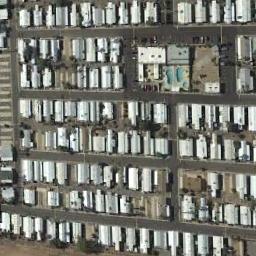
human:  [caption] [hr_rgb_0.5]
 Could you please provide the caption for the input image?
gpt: Many buildings of different shapes and sizes are in mobile home parks .

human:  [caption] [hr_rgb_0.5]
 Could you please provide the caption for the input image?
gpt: Here is a road with mobile homes on both sides .

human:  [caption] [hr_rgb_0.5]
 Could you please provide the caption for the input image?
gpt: The mobile home park is on the open place next to the road .

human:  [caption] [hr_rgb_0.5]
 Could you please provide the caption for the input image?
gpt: The mobile home park has lots of neatly arranged white mobile homes, Two swimming pools and a parking lot and some roads go through the mobile home park .

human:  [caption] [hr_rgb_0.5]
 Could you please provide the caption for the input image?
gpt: There are many white buildings arranged neatly in the mobile home park .